Chest X-ray:
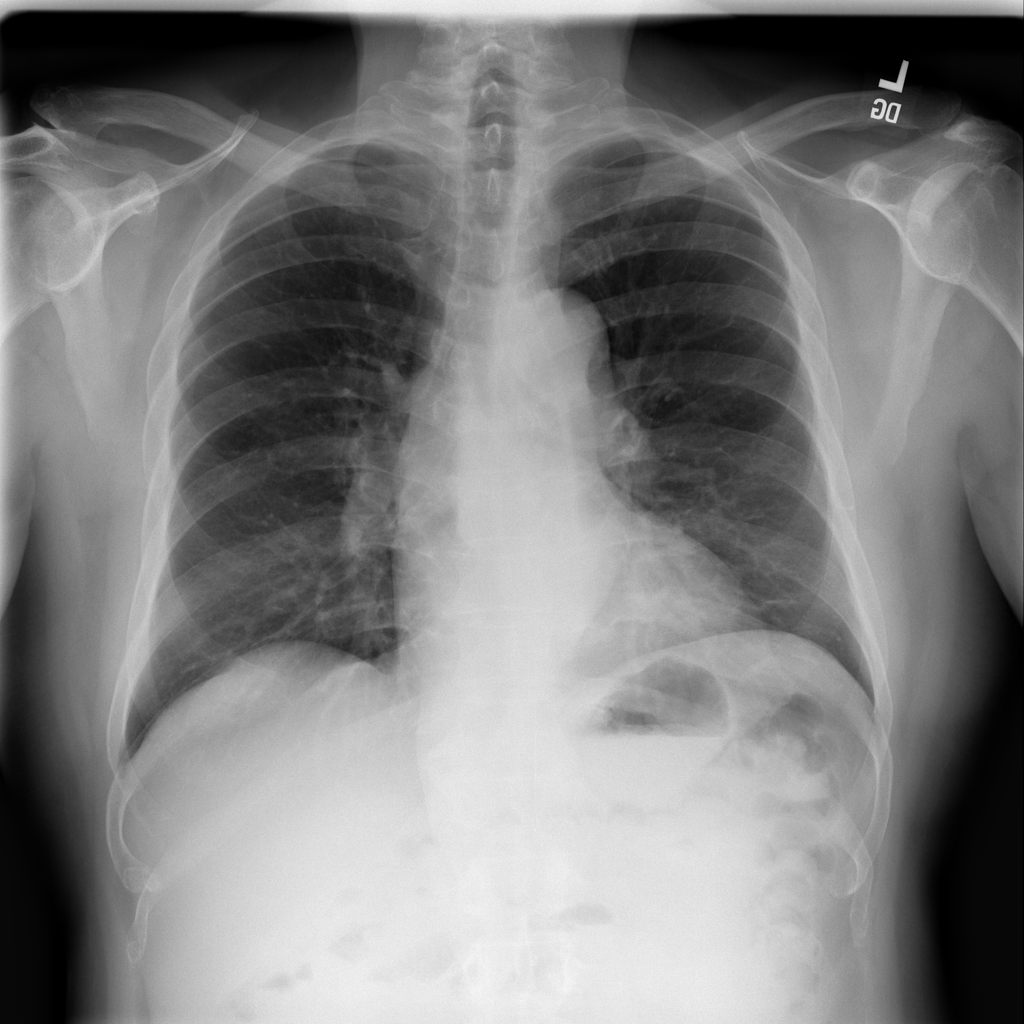
No abnormal finding: yes